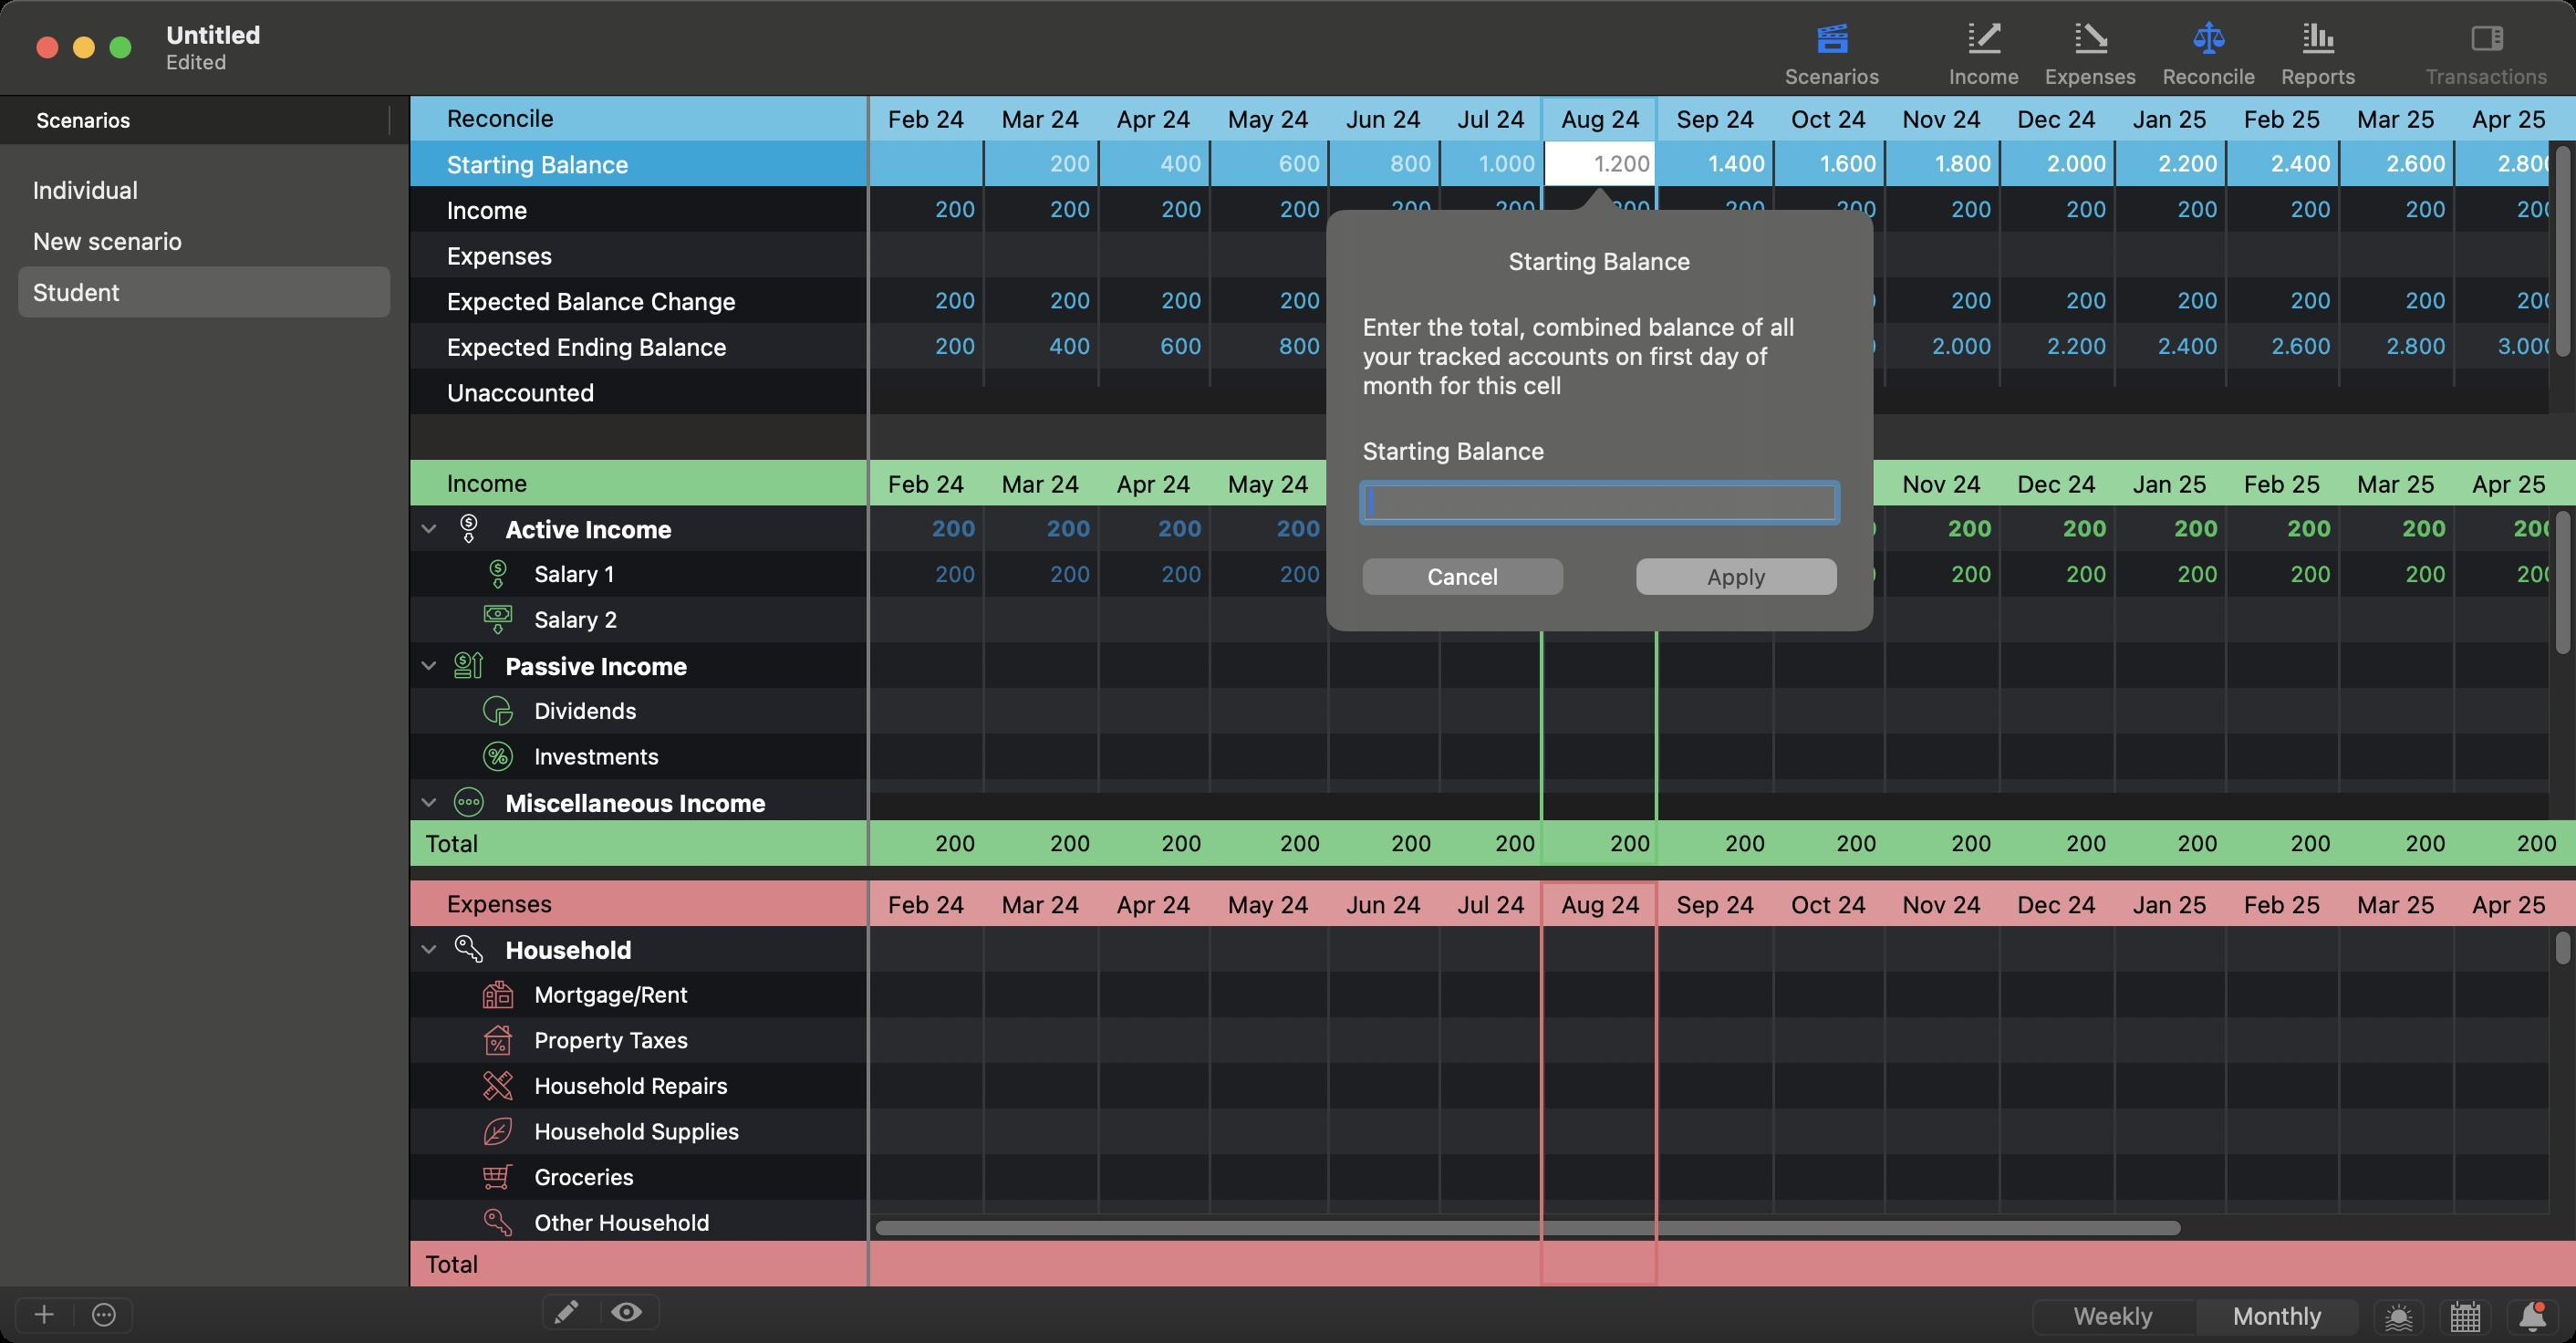
Accessibility tree:
{"name": "Untitled", "role": "AXWindow", "description": null, "role_description": "standard window", "value": null, "position": "190.00;187.00", "size": "1412;736", "children": [{"name": null, "role": "AXGroup", "description": null, "role_description": "group", "value": null, "position": "0.00;705.00", "size": "1412;31", "children": [{"name": null, "role": "AXGroup", "description": null, "role_description": "group", "value": null, "position": "296.00;708.00", "size": "67;23", "children": [{"name": null, "role": "AXButton", "description": null, "role_description": "button", "value": null, "position": "296.00;708.00", "size": "34;23", "children": []}, {"name": null, "role": "AXButton", "description": null, "role_description": "button", "value": null, "position": "330.00;708.00", "size": "33;23", "children": []}]}]}, {"name": null, "role": "AXGroup", "description": null, "role_description": "group", "value": null, "position": "7.00;710.00", "size": "67;23", "children": [{"name": null, "role": "AXMenuButton", "description": "add", "role_description": "menu button", "value": null, "position": "7.00;710.00", "size": "34;23", "children": []}, {"name": null, "role": "AXMenuButton", "description": "action", "role_description": "menu button", "value": null, "position": "41.00;710.00", "size": "33;23", "children": []}]}, {"name": null, "role": "AXRadioGroup", "description": null, "role_description": "radio group", "value": "{\n    \"name\": null,\n    \"role\": \"AXRadioButton\",\n    \"description\": \"Monthly\",\n    \"role_description\": \"radio button\",\n    \"value\": 1,\n    \"position\": \"1204.00;711.00\",\n    \"size\": \"90;23\",\n    \"children\": []\n}", "position": "1113.00;711.00", "size": "181;23", "children": [{"name": null, "role": "AXRadioButton", "description": "Weekly", "role_description": "radio button", "value": 0, "position": "1113.00;711.00", "size": "91;23", "children": []}, {"name": null, "role": "AXRadioButton", "description": "Monthly", "role_description": "radio button", "value": 1, "position": "1204.00;711.00", "size": "90;23", "children": []}]}, {"name": "", "role": "AXButton", "description": null, "role_description": "button", "value": null, "position": "1300.00;711.00", "size": "30;23", "children": []}, {"name": "", "role": "AXButton", "description": null, "role_description": "button", "value": null, "position": "1336.00;711.00", "size": "31;23", "children": []}, {"name": "", "role": "AXButton", "description": null, "role_description": "button", "value": null, "position": "1373.00;711.00", "size": "31;23", "children": []}, {"name": null, "role": "AXSplitGroup", "description": null, "role_description": "split group", "value": null, "position": "0.00;52.00", "size": "1412;653", "children": [{"name": null, "role": "AXScrollArea", "description": null, "role_description": "scroll area", "value": null, "position": "0.00;52.00", "size": "224;653", "children": [{"name": null, "role": "AXTable", "description": null, "role_description": "table", "value": null, "position": "0.00;80.00", "size": "224;625", "children": [{"name": null, "role": "AXRow", "description": null, "role_description": "table row", "value": null, "position": "0.00;90.00", "size": "224;28", "children": [{"name": null, "role": "AXCell", "description": null, "role_description": "cell", "value": null, "position": "16.00;90.00", "size": "192;28", "children": [{"name": null, "role": "AXTextField", "description": null, "role_description": "text field", "value": "Individual", "position": "16.00;96.00", "size": "194;16", "children": []}]}]}, {"name": null, "role": "AXRow", "description": null, "role_description": "table row", "value": null, "position": "0.00;118.00", "size": "224;28", "children": [{"name": null, "role": "AXCell", "description": null, "role_description": "cell", "value": null, "position": "16.00;118.00", "size": "192;28", "children": [{"name": null, "role": "AXTextField", "description": null, "role_description": "text field", "value": "New scenario", "position": "16.00;124.00", "size": "194;16", "children": []}]}]}, {"name": null, "role": "AXRow", "description": null, "role_description": "table row", "value": null, "position": "0.00;146.00", "size": "224;28", "children": [{"name": null, "role": "AXCell", "description": null, "role_description": "cell", "value": null, "position": "16.00;146.00", "size": "192;28", "children": [{"name": null, "role": "AXTextField", "description": null, "role_description": "text field", "value": "Student", "position": "16.00;152.00", "size": "194;16", "children": []}]}]}, {"name": null, "role": "AXColumn", "description": null, "role_description": "column", "value": null, "position": "10.00;80.00", "size": "204;625", "children": []}, {"name": null, "role": "AXGroup", "description": null, "role_description": "group", "value": null, "position": "0.00;52.00", "size": "224;28", "children": [{"name": "Scenarios", "role": "AXButton", "description": null, "role_description": "sort button", "value": null, "position": "10.00;52.00", "size": "204;28", "children": []}]}]}]}, {"name": null, "role": "AXSplitter", "description": null, "role_description": "splitter", "value": 224.0, "position": "224.00;52.00", "size": "1;653", "children": []}, {"name": null, "role": "AXScrollArea", "description": null, "role_description": "scroll area", "value": null, "position": "477.00;52.00", "size": "935;25", "children": [{"name": null, "role": "AXTable", "description": null, "role_description": "table", "value": null, "position": "477.00;52.00", "size": "1174;25", "children": [{"name": null, "role": "AXRow", "description": null, "role_description": "table row", "value": null, "position": "477.00;52.00", "size": "1174;25", "children": [{"name": null, "role": "AXCell", "description": null, "role_description": "cell", "value": null, "position": "477.00;52.00", "size": "1174;25", "children": []}]}, {"name": null, "role": "AXColumn", "description": null, "role_description": "column", "value": null, "position": "477.00;52.00", "size": "1174;25", "children": []}]}]}, {"name": null, "role": "AXScrollArea", "description": null, "role_description": "scroll area", "value": null, "position": "477.00;227.00", "size": "935;25", "children": [{"name": null, "role": "AXTable", "description": null, "role_description": "table", "value": null, "position": "477.00;227.00", "size": "1174;25", "children": [{"name": null, "role": "AXColumn", "description": null, "role_description": "column", "value": null, "position": "477.00;227.00", "size": "1174;25", "children": []}]}]}, {"name": null, "role": "AXScrollArea", "description": null, "role_description": "scroll area", "value": null, "position": "477.00;77.00", "size": "935;150", "children": [{"name": null, "role": "AXTable", "description": null, "role_description": "table", "value": null, "position": "477.00;77.00", "size": "1174;150", "children": [{"name": null, "role": "AXRow", "description": null, "role_description": "table row", "value": null, "position": "477.00;77.00", "size": "1174;25", "children": [{"name": null, "role": "AXCell", "description": null, "role_description": "cell", "value": null, "position": "477.00;77.00", "size": "1174;25", "children": [{"name": null, "role": "AXPopover", "description": "", "role_description": "popover", "value": null, "position": "714.00;102.00", "size": "326;257", "children": [{"name": null, "role": "AXStaticText", "description": null, "role_description": "text", "value": "Starting Balance", "position": "745.00;135.00", "size": "264;16", "children": []}, {"name": null, "role": "AXTextField", "description": null, "role_description": "text field", "value": "", "position": "747.00;265.00", "size": "260;21", "children": []}, {"name": null, "role": "AXStaticText", "description": null, "role_description": "text", "value": "Starting Balance", "position": "745.00;239.00", "size": "264;16", "children": []}, {"name": null, "role": "AXStaticText", "description": null, "role_description": "text", "value": "Enter the total, combined balance of all your tracked accounts on first day of month for this cell", "position": "745.00;171.00", "size": "264;48", "children": []}, {"name": "Cancel", "role": "AXButton", "description": null, "role_description": "button", "value": null, "position": "747.00;306.00", "size": "110;20", "children": []}, {"name": "Apply", "role": "AXButton", "description": null, "role_description": "button", "value": null, "position": "897.00;306.00", "size": "110;20", "children": []}]}]}]}, {"name": null, "role": "AXRow", "description": null, "role_description": "table row", "value": null, "position": "477.00;102.00", "size": "1174;25", "children": [{"name": null, "role": "AXCell", "description": null, "role_description": "cell", "value": null, "position": "477.00;102.00", "size": "1174;25", "children": []}]}, {"name": null, "role": "AXRow", "description": null, "role_description": "table row", "value": null, "position": "477.00;127.00", "size": "1174;25", "children": [{"name": null, "role": "AXCell", "description": null, "role_description": "cell", "value": null, "position": "477.00;127.00", "size": "1174;25", "children": []}]}, {"name": null, "role": "AXRow", "description": null, "role_description": "table row", "value": null, "position": "477.00;152.00", "size": "1174;25", "children": [{"name": null, "role": "AXCell", "description": null, "role_description": "cell", "value": null, "position": "477.00;152.00", "size": "1174;25", "children": []}]}, {"name": null, "role": "AXRow", "description": null, "role_description": "table row", "value": null, "position": "477.00;177.00", "size": "1174;25", "children": [{"name": null, "role": "AXCell", "description": null, "role_description": "cell", "value": null, "position": "477.00;177.00", "size": "1174;25", "children": []}]}, {"name": null, "role": "AXRow", "description": null, "role_description": "table row", "value": null, "position": "477.00;202.00", "size": "1174;25", "children": [{"name": null, "role": "AXCell", "description": null, "role_description": "cell", "value": null, "position": "477.00;202.00", "size": "1174;25", "children": []}]}, {"name": null, "role": "AXColumn", "description": null, "role_description": "column", "value": null, "position": "477.00;77.00", "size": "1174;150", "children": []}]}, {"name": null, "role": "AXScrollBar", "description": null, "role_description": "scroll bar", "value": 0.0, "position": "477.00;212.00", "size": "920;15", "children": [{"name": null, "role": "AXValueIndicator", "description": null, "role_description": "value indicator", "value": 0.0, "position": "479.00;212.00", "size": "718;15", "children": []}, {"name": null, "role": "AXButton", "description": null, "role_description": "increment arrow button", "value": null, "position": "477.00;212.00", "size": "0;0", "children": []}, {"name": null, "role": "AXButton", "description": null, "role_description": "decrement arrow button", "value": null, "position": "477.00;212.00", "size": "0;0", "children": []}, {"name": null, "role": "AXButton", "description": null, "role_description": "increment page button", "value": null, "position": "1197.00;212.00", "size": "200;15", "children": []}, {"name": null, "role": "AXButton", "description": null, "role_description": "decrement page button", "value": null, "position": "477.00;212.00", "size": "2;15", "children": []}]}, {"name": null, "role": "AXScrollBar", "description": null, "role_description": "scroll bar", "value": 0.0, "position": "1397.00;77.00", "size": "15;135", "children": [{"name": null, "role": "AXValueIndicator", "description": null, "role_description": "value indicator", "value": 0.0, "position": "1397.00;79.00", "size": "15;118", "children": []}, {"name": null, "role": "AXButton", "description": null, "role_description": "increment arrow button", "value": null, "position": "1397.00;77.00", "size": "0;0", "children": []}, {"name": null, "role": "AXButton", "description": null, "role_description": "decrement arrow button", "value": null, "position": "1397.00;77.00", "size": "0;0", "children": []}, {"name": null, "role": "AXButton", "description": null, "role_description": "increment page button", "value": null, "position": "1397.00;197.00", "size": "15;15", "children": []}, {"name": null, "role": "AXButton", "description": null, "role_description": "decrement page button", "value": null, "position": "1397.00;77.00", "size": "15;2", "children": []}]}]}, {"name": null, "role": "AXScrollArea", "description": null, "role_description": "scroll area", "value": null, "position": "225.00;77.00", "size": "250;150", "children": [{"name": null, "role": "AXTable", "description": null, "role_description": "table", "value": null, "position": "225.00;77.00", "size": "250;150", "children": [{"name": null, "role": "AXRow", "description": null, "role_description": "table row", "value": null, "position": "225.00;77.00", "size": "250;25", "children": [{"name": null, "role": "AXCell", "description": null, "role_description": "cell", "value": null, "position": "225.00;77.00", "size": "250;25", "children": []}]}, {"name": null, "role": "AXRow", "description": null, "role_description": "table row", "value": null, "position": "225.00;102.00", "size": "250;25", "children": [{"name": null, "role": "AXCell", "description": null, "role_description": "cell", "value": null, "position": "225.00;102.00", "size": "250;25", "children": []}]}, {"name": null, "role": "AXRow", "description": null, "role_description": "table row", "value": null, "position": "225.00;127.00", "size": "250;25", "children": [{"name": null, "role": "AXCell", "description": null, "role_description": "cell", "value": null, "position": "225.00;127.00", "size": "250;25", "children": []}]}, {"name": null, "role": "AXRow", "description": null, "role_description": "table row", "value": null, "position": "225.00;152.00", "size": "250;25", "children": [{"name": null, "role": "AXCell", "description": null, "role_description": "cell", "value": null, "position": "225.00;152.00", "size": "250;25", "children": []}]}, {"name": null, "role": "AXRow", "description": null, "role_description": "table row", "value": null, "position": "225.00;177.00", "size": "250;25", "children": [{"name": null, "role": "AXCell", "description": null, "role_description": "cell", "value": null, "position": "225.00;177.00", "size": "250;25", "children": []}]}, {"name": null, "role": "AXRow", "description": null, "role_description": "table row", "value": null, "position": "225.00;202.00", "size": "250;25", "children": [{"name": null, "role": "AXCell", "description": null, "role_description": "cell", "value": null, "position": "225.00;202.00", "size": "250;25", "children": []}]}, {"name": null, "role": "AXColumn", "description": null, "role_description": "column", "value": null, "position": "225.00;77.00", "size": "250;150", "children": []}]}, {"name": null, "role": "AXScrollBar", "description": null, "role_description": "scroll bar", "value": 0.0, "position": "475.00;77.00", "size": "0;150", "children": []}]}, {"name": null, "role": "AXStaticText", "description": null, "role_description": "text", "value": "Reconcile", "position": "243.00;56.50", "size": "214;16", "children": []}, {"name": null, "role": "AXScrollArea", "description": null, "role_description": "scroll area", "value": null, "position": "477.00;252.00", "size": "935;25", "children": [{"name": null, "role": "AXTable", "description": null, "role_description": "table", "value": null, "position": "477.00;252.00", "size": "1174;25", "children": [{"name": null, "role": "AXRow", "description": null, "role_description": "table row", "value": null, "position": "477.00;252.00", "size": "1174;25", "children": [{"name": null, "role": "AXCell", "description": null, "role_description": "cell", "value": null, "position": "477.00;252.00", "size": "1174;25", "children": []}]}, {"name": null, "role": "AXColumn", "description": null, "role_description": "column", "value": null, "position": "477.00;252.00", "size": "1174;25", "children": []}]}]}, {"name": null, "role": "AXScrollArea", "description": null, "role_description": "scroll area", "value": null, "position": "477.00;449.50", "size": "935;25", "children": [{"name": null, "role": "AXTable", "description": null, "role_description": "table", "value": null, "position": "477.00;449.50", "size": "1174;25", "children": [{"name": null, "role": "AXRow", "description": null, "role_description": "table row", "value": null, "position": "477.00;449.50", "size": "1174;25", "children": [{"name": null, "role": "AXCell", "description": null, "role_description": "cell", "value": null, "position": "477.00;449.50", "size": "1174;25", "children": []}]}, {"name": null, "role": "AXColumn", "description": null, "role_description": "column", "value": null, "position": "477.00;449.50", "size": "1174;25", "children": []}]}]}, {"name": null, "role": "AXScrollArea", "description": null, "role_description": "scroll area", "value": null, "position": "477.00;277.00", "size": "935;172", "children": [{"name": null, "role": "AXTable", "description": null, "role_description": "table", "value": null, "position": "477.00;277.00", "size": "1174;300", "children": [{"name": null, "role": "AXRow", "description": null, "role_description": "table row", "value": null, "position": "477.00;277.00", "size": "1174;25", "children": [{"name": null, "role": "AXCell", "description": null, "role_description": "cell", "value": null, "position": "477.00;277.00", "size": "1174;25", "children": []}]}, {"name": null, "role": "AXRow", "description": null, "role_description": "table row", "value": null, "position": "477.00;302.00", "size": "1174;25", "children": [{"name": null, "role": "AXCell", "description": null, "role_description": "cell", "value": null, "position": "477.00;302.00", "size": "1174;25", "children": []}]}, {"name": null, "role": "AXRow", "description": null, "role_description": "table row", "value": null, "position": "477.00;327.00", "size": "1174;25", "children": [{"name": null, "role": "AXCell", "description": null, "role_description": "cell", "value": null, "position": "477.00;327.00", "size": "1174;25", "children": []}]}, {"name": null, "role": "AXRow", "description": null, "role_description": "table row", "value": null, "position": "477.00;352.00", "size": "1174;25", "children": [{"name": null, "role": "AXCell", "description": null, "role_description": "cell", "value": null, "position": "477.00;352.00", "size": "1174;25", "children": []}]}, {"name": null, "role": "AXRow", "description": null, "role_description": "table row", "value": null, "position": "477.00;377.00", "size": "1174;25", "children": [{"name": null, "role": "AXCell", "description": null, "role_description": "cell", "value": null, "position": "477.00;377.00", "size": "1174;25", "children": []}]}, {"name": null, "role": "AXRow", "description": null, "role_description": "table row", "value": null, "position": "477.00;402.00", "size": "1174;25", "children": [{"name": null, "role": "AXCell", "description": null, "role_description": "cell", "value": null, "position": "477.00;402.00", "size": "1174;25", "children": []}]}, {"name": null, "role": "AXRow", "description": null, "role_description": "table row", "value": null, "position": "477.00;427.00", "size": "1174;25", "children": [{"name": null, "role": "AXCell", "description": null, "role_description": "cell", "value": null, "position": "477.00;427.00", "size": "1174;25", "children": []}]}, {"name": null, "role": "AXRow", "description": null, "role_description": "table row", "value": null, "position": "477.00;452.00", "size": "1174;25", "children": [{"name": null, "role": "AXCell", "description": null, "role_description": "cell", "value": null, "position": "477.00;452.00", "size": "1174;25", "children": []}]}, {"name": null, "role": "AXRow", "description": null, "role_description": "table row", "value": null, "position": "477.00;477.00", "size": "1174;25", "children": [{"name": null, "role": "AXCell", "description": null, "role_description": "cell", "value": null, "position": "477.00;477.00", "size": "1174;25", "children": []}]}, {"name": null, "role": "AXRow", "description": null, "role_description": "table row", "value": null, "position": "477.00;502.00", "size": "1174;25", "children": [{"name": null, "role": "AXCell", "description": null, "role_description": "cell", "value": null, "position": "477.00;502.00", "size": "1174;25", "children": []}]}, {"name": null, "role": "AXRow", "description": null, "role_description": "table row", "value": null, "position": "477.00;527.00", "size": "1174;25", "children": [{"name": null, "role": "AXCell", "description": null, "role_description": "cell", "value": null, "position": "477.00;527.00", "size": "1174;25", "children": []}]}, {"name": null, "role": "AXRow", "description": null, "role_description": "table row", "value": null, "position": "477.00;552.00", "size": "1174;25", "children": [{"name": null, "role": "AXCell", "description": null, "role_description": "cell", "value": null, "position": "477.00;552.00", "size": "1174;25", "children": []}]}, {"name": null, "role": "AXColumn", "description": null, "role_description": "column", "value": null, "position": "477.00;277.00", "size": "1174;300", "children": []}]}, {"name": null, "role": "AXScrollBar", "description": null, "role_description": "scroll bar", "value": 0.0, "position": "477.00;434.50", "size": "920;15", "children": [{"name": null, "role": "AXValueIndicator", "description": null, "role_description": "value indicator", "value": 0.0, "position": "479.00;434.50", "size": "718;15", "children": []}, {"name": null, "role": "AXButton", "description": null, "role_description": "increment arrow button", "value": null, "position": "477.00;434.50", "size": "0;0", "children": []}, {"name": null, "role": "AXButton", "description": null, "role_description": "decrement arrow button", "value": null, "position": "477.00;434.50", "size": "0;0", "children": []}, {"name": null, "role": "AXButton", "description": null, "role_description": "increment page button", "value": null, "position": "1197.00;434.50", "size": "200;15", "children": []}, {"name": null, "role": "AXButton", "description": null, "role_description": "decrement page button", "value": null, "position": "477.00;434.50", "size": "2;15", "children": []}]}, {"name": null, "role": "AXScrollBar", "description": null, "role_description": "scroll bar", "value": 0.0, "position": "1397.00;277.00", "size": "15;158", "children": [{"name": null, "role": "AXValueIndicator", "description": null, "role_description": "value indicator", "value": 0.0, "position": "1397.00;279.00", "size": "15;80", "children": []}, {"name": null, "role": "AXButton", "description": null, "role_description": "increment arrow button", "value": null, "position": "1397.00;277.00", "size": "0;0", "children": []}, {"name": null, "role": "AXButton", "description": null, "role_description": "decrement arrow button", "value": null, "position": "1397.00;277.00", "size": "0;0", "children": []}, {"name": null, "role": "AXButton", "description": null, "role_description": "increment page button", "value": null, "position": "1397.00;360.00", "size": "15;74", "children": []}, {"name": null, "role": "AXButton", "description": null, "role_description": "decrement page button", "value": null, "position": "1397.00;277.00", "size": "15;2", "children": []}]}]}, {"name": null, "role": "AXScrollArea", "description": null, "role_description": "scroll area", "value": null, "position": "225.00;277.00", "size": "250;172", "children": [{"name": null, "role": "AXTable", "description": null, "role_description": "table", "value": null, "position": "225.00;277.00", "size": "250;300", "children": [{"name": null, "role": "AXRow", "description": null, "role_description": "table row", "value": null, "position": "225.00;277.00", "size": "250;25", "children": [{"name": null, "role": "AXCell", "description": null, "role_description": "cell", "value": null, "position": "225.00;277.00", "size": "250;25", "children": [{"name": null, "role": "AXDisclosureTriangle", "description": null, "role_description": "disclosure triangle", "value": 1, "position": "229.00;277.00", "size": "13;25", "children": []}]}]}, {"name": null, "role": "AXRow", "description": null, "role_description": "table row", "value": null, "position": "225.00;302.00", "size": "250;25", "children": [{"name": null, "role": "AXCell", "description": null, "role_description": "cell", "value": null, "position": "225.00;302.00", "size": "250;25", "children": []}]}, {"name": null, "role": "AXRow", "description": null, "role_description": "table row", "value": null, "position": "225.00;327.00", "size": "250;25", "children": [{"name": null, "role": "AXCell", "description": null, "role_description": "cell", "value": null, "position": "225.00;327.00", "size": "250;25", "children": []}]}, {"name": null, "role": "AXRow", "description": null, "role_description": "table row", "value": null, "position": "225.00;352.00", "size": "250;25", "children": [{"name": null, "role": "AXCell", "description": null, "role_description": "cell", "value": null, "position": "225.00;352.00", "size": "250;25", "children": [{"name": null, "role": "AXDisclosureTriangle", "description": null, "role_description": "disclosure triangle", "value": 1, "position": "229.00;352.00", "size": "13;25", "children": []}]}]}, {"name": null, "role": "AXRow", "description": null, "role_description": "table row", "value": null, "position": "225.00;377.00", "size": "250;25", "children": [{"name": null, "role": "AXCell", "description": null, "role_description": "cell", "value": null, "position": "225.00;377.00", "size": "250;25", "children": []}]}, {"name": null, "role": "AXRow", "description": null, "role_description": "table row", "value": null, "position": "225.00;402.00", "size": "250;25", "children": [{"name": null, "role": "AXCell", "description": null, "role_description": "cell", "value": null, "position": "225.00;402.00", "size": "250;25", "children": []}]}, {"name": null, "role": "AXRow", "description": null, "role_description": "table row", "value": null, "position": "225.00;427.00", "size": "250;25", "children": [{"name": null, "role": "AXCell", "description": null, "role_description": "cell", "value": null, "position": "225.00;427.00", "size": "250;25", "children": [{"name": null, "role": "AXDisclosureTriangle", "description": null, "role_description": "disclosure triangle", "value": 1, "position": "229.00;427.00", "size": "13;25", "children": []}]}]}, {"name": null, "role": "AXRow", "description": null, "role_description": "table row", "value": null, "position": "225.00;452.00", "size": "250;25", "children": [{"name": null, "role": "AXCell", "description": null, "role_description": "cell", "value": null, "position": "225.00;452.00", "size": "250;25", "children": []}]}, {"name": null, "role": "AXRow", "description": null, "role_description": "table row", "value": null, "position": "225.00;477.00", "size": "250;25", "children": [{"name": null, "role": "AXCell", "description": null, "role_description": "cell", "value": null, "position": "225.00;477.00", "size": "250;25", "children": []}]}, {"name": null, "role": "AXRow", "description": null, "role_description": "table row", "value": null, "position": "225.00;502.00", "size": "250;25", "children": [{"name": null, "role": "AXCell", "description": null, "role_description": "cell", "value": null, "position": "225.00;502.00", "size": "250;25", "children": []}]}, {"name": null, "role": "AXRow", "description": null, "role_description": "table row", "value": null, "position": "225.00;527.00", "size": "250;25", "children": [{"name": null, "role": "AXCell", "description": null, "role_description": "cell", "value": null, "position": "225.00;527.00", "size": "250;25", "children": []}]}, {"name": null, "role": "AXRow", "description": null, "role_description": "table row", "value": null, "position": "225.00;552.00", "size": "250;25", "children": [{"name": null, "role": "AXCell", "description": null, "role_description": "cell", "value": null, "position": "225.00;552.00", "size": "250;25", "children": []}]}, {"name": null, "role": "AXColumn", "description": null, "role_description": "column", "value": null, "position": "225.00;277.00", "size": "250;300", "children": []}]}, {"name": null, "role": "AXScrollBar", "description": null, "role_description": "scroll bar", "value": 0.0, "position": "475.00;277.00", "size": "0;172", "children": [{"name": null, "role": "AXValueIndicator", "description": null, "role_description": "value indicator", "value": 0.0, "position": "460.00;279.00", "size": "15;96", "children": []}, {"name": null, "role": "AXButton", "description": null, "role_description": "increment arrow button", "value": null, "position": "475.00;277.00", "size": "0;0", "children": []}, {"name": null, "role": "AXButton", "description": null, "role_description": "decrement arrow button", "value": null, "position": "475.00;277.00", "size": "0;0", "children": []}, {"name": null, "role": "AXButton", "description": null, "role_description": "increment page button", "value": null, "position": "460.00;376.00", "size": "15;74", "children": []}, {"name": null, "role": "AXButton", "description": null, "role_description": "decrement page button", "value": null, "position": "460.00;277.00", "size": "15;2", "children": []}]}]}, {"name": null, "role": "AXStaticText", "description": null, "role_description": "text", "value": "Income", "position": "243.00;256.50", "size": "214;16", "children": []}, {"name": null, "role": "AXStaticText", "description": null, "role_description": "text", "value": "Total", "position": "231.00;454.00", "size": "226;16", "children": []}, {"name": null, "role": "AXScrollArea", "description": null, "role_description": "scroll area", "value": null, "position": "477.00;482.50", "size": "935;25", "children": [{"name": null, "role": "AXTable", "description": null, "role_description": "table", "value": null, "position": "477.00;482.50", "size": "1174;25", "children": [{"name": null, "role": "AXRow", "description": null, "role_description": "table row", "value": null, "position": "477.00;482.50", "size": "1174;25", "children": [{"name": null, "role": "AXCell", "description": null, "role_description": "cell", "value": null, "position": "477.00;482.50", "size": "1174;25", "children": []}]}, {"name": null, "role": "AXColumn", "description": null, "role_description": "column", "value": null, "position": "477.00;482.50", "size": "1174;25", "children": []}]}]}, {"name": null, "role": "AXScrollArea", "description": null, "role_description": "scroll area", "value": null, "position": "477.00;680.00", "size": "935;25", "children": [{"name": null, "role": "AXTable", "description": null, "role_description": "table", "value": null, "position": "477.00;680.00", "size": "1174;25", "children": [{"name": null, "role": "AXRow", "description": null, "role_description": "table row", "value": null, "position": "477.00;680.00", "size": "1174;25", "children": [{"name": null, "role": "AXCell", "description": null, "role_description": "cell", "value": null, "position": "477.00;680.00", "size": "1174;25", "children": []}]}, {"name": null, "role": "AXColumn", "description": null, "role_description": "column", "value": null, "position": "477.00;680.00", "size": "1174;25", "children": []}]}]}, {"name": null, "role": "AXScrollArea", "description": null, "role_description": "scroll area", "value": null, "position": "477.00;507.50", "size": "935;172", "children": [{"name": null, "role": "AXTable", "description": null, "role_description": "table", "value": null, "position": "477.00;507.50", "size": "1174;1600", "children": [{"name": null, "role": "AXRow", "description": null, "role_description": "table row", "value": null, "position": "477.00;507.50", "size": "1174;25", "children": [{"name": null, "role": "AXCell", "description": null, "role_description": "cell", "value": null, "position": "477.00;507.50", "size": "1174;25", "children": []}]}, {"name": null, "role": "AXRow", "description": null, "role_description": "table row", "value": null, "position": "477.00;532.50", "size": "1174;25", "children": [{"name": null, "role": "AXCell", "description": null, "role_description": "cell", "value": null, "position": "477.00;532.50", "size": "1174;25", "children": []}]}, {"name": null, "role": "AXRow", "description": null, "role_description": "table row", "value": null, "position": "477.00;557.50", "size": "1174;25", "children": [{"name": null, "role": "AXCell", "description": null, "role_description": "cell", "value": null, "position": "477.00;557.50", "size": "1174;25", "children": []}]}, {"name": null, "role": "AXRow", "description": null, "role_description": "table row", "value": null, "position": "477.00;582.50", "size": "1174;25", "children": [{"name": null, "role": "AXCell", "description": null, "role_description": "cell", "value": null, "position": "477.00;582.50", "size": "1174;25", "children": []}]}, {"name": null, "role": "AXRow", "description": null, "role_description": "table row", "value": null, "position": "477.00;607.50", "size": "1174;25", "children": [{"name": null, "role": "AXCell", "description": null, "role_description": "cell", "value": null, "position": "477.00;607.50", "size": "1174;25", "children": []}]}, {"name": null, "role": "AXRow", "description": null, "role_description": "table row", "value": null, "position": "477.00;632.50", "size": "1174;25", "children": [{"name": null, "role": "AXCell", "description": null, "role_description": "cell", "value": null, "position": "477.00;632.50", "size": "1174;25", "children": []}]}, {"name": null, "role": "AXRow", "description": null, "role_description": "table row", "value": null, "position": "477.00;657.50", "size": "1174;25", "children": [{"name": null, "role": "AXCell", "description": null, "role_description": "cell", "value": null, "position": "477.00;657.50", "size": "1174;25", "children": []}]}, {"name": null, "role": "AXRow", "description": null, "role_description": "table row", "value": null, "position": "477.00;682.50", "size": "1174;25", "children": [{"name": null, "role": "AXCell", "description": null, "role_description": "cell", "value": null, "position": "477.00;682.50", "size": "1174;25", "children": []}]}, {"name": null, "role": "AXRow", "description": null, "role_description": "table row", "value": null, "position": "477.00;707.50", "size": "1174;25", "children": [{"name": null, "role": "AXCell", "description": null, "role_description": "cell", "value": null, "position": "477.00;707.50", "size": "1174;25", "children": []}]}, {"name": null, "role": "AXRow", "description": null, "role_description": "table row", "value": null, "position": "477.00;732.50", "size": "1174;25", "children": [{"name": null, "role": "AXCell", "description": null, "role_description": "cell", "value": null, "position": "477.00;732.50", "size": "1174;25", "children": []}]}, {"name": null, "role": "AXRow", "description": null, "role_description": "table row", "value": null, "position": "477.00;757.50", "size": "1174;25", "children": [{"name": null, "role": "AXCell", "description": null, "role_description": "cell", "value": null, "position": "477.00;757.50", "size": "1174;25", "children": []}]}, {"name": null, "role": "AXRow", "description": null, "role_description": "table row", "value": null, "position": "477.00;782.50", "size": "1174;25", "children": [{"name": null, "role": "AXCell", "description": null, "role_description": "cell", "value": null, "position": "477.00;782.50", "size": "1174;25", "children": []}]}, {"name": null, "role": "AXRow", "description": null, "role_description": "table row", "value": null, "position": "477.00;807.50", "size": "1174;25", "children": [{"name": null, "role": "AXCell", "description": null, "role_description": "cell", "value": null, "position": "477.00;807.50", "size": "1174;25", "children": []}]}, {"name": null, "role": "AXRow", "description": null, "role_description": "table row", "value": null, "position": "477.00;832.50", "size": "1174;25", "children": [{"name": null, "role": "AXCell", "description": null, "role_description": "cell", "value": null, "position": "477.00;832.50", "size": "1174;25", "children": []}]}, {"name": null, "role": "AXRow", "description": null, "role_description": "table row", "value": null, "position": "477.00;857.50", "size": "1174;25", "children": [{"name": null, "role": "AXCell", "description": null, "role_description": "cell", "value": null, "position": "477.00;857.50", "size": "1174;25", "children": []}]}, {"name": null, "role": "AXRow", "description": null, "role_description": "table row", "value": null, "position": "477.00;882.50", "size": "1174;25", "children": [{"name": null, "role": "AXCell", "description": null, "role_description": "cell", "value": null, "position": "477.00;882.50", "size": "1174;25", "children": []}]}, {"name": null, "role": "AXRow", "description": null, "role_description": "table row", "value": null, "position": "477.00;907.50", "size": "1174;25", "children": [{"name": null, "role": "AXCell", "description": null, "role_description": "cell", "value": null, "position": "477.00;907.50", "size": "1174;25", "children": []}]}, {"name": null, "role": "AXRow", "description": null, "role_description": "table row", "value": null, "position": "477.00;932.50", "size": "1174;25", "children": [{"name": null, "role": "AXCell", "description": null, "role_description": "cell", "value": null, "position": "477.00;932.50", "size": "1174;25", "children": []}]}, {"name": null, "role": "AXRow", "description": null, "role_description": "table row", "value": null, "position": "477.00;957.50", "size": "1174;25", "children": [{"name": null, "role": "AXCell", "description": null, "role_description": "cell", "value": null, "position": "477.00;957.50", "size": "1174;25", "children": []}]}, {"name": null, "role": "AXRow", "description": null, "role_description": "table row", "value": null, "position": "477.00;982.50", "size": "1174;25", "children": [{"name": null, "role": "AXCell", "description": null, "role_description": "cell", "value": null, "position": "477.00;982.50", "size": "1174;25", "children": []}]}, {"name": null, "role": "AXRow", "description": null, "role_description": "table row", "value": null, "position": "477.00;1007.50", "size": "1174;25", "children": [{"name": null, "role": "AXCell", "description": null, "role_description": "cell", "value": null, "position": "477.00;1007.50", "size": "1174;25", "children": []}]}, {"name": null, "role": "AXRow", "description": null, "role_description": "table row", "value": null, "position": "477.00;1032.50", "size": "1174;25", "children": [{"name": null, "role": "AXCell", "description": null, "role_description": "cell", "value": null, "position": "477.00;1032.50", "size": "1174;25", "children": []}]}, {"name": null, "role": "AXRow", "description": null, "role_description": "table row", "value": null, "position": "477.00;1057.50", "size": "1174;25", "children": [{"name": null, "role": "AXCell", "description": null, "role_description": "cell", "value": null, "position": "477.00;1057.50", "size": "1174;25", "children": []}]}, {"name": null, "role": "AXRow", "description": null, "role_description": "table row", "value": null, "position": "477.00;1082.50", "size": "1174;25", "children": [{"name": null, "role": "AXCell", "description": null, "role_description": "cell", "value": null, "position": "477.00;1082.50", "size": "1174;25", "children": []}]}, {"name": null, "role": "AXRow", "description": null, "role_description": "table row", "value": null, "position": "477.00;1107.50", "size": "1174;25", "children": [{"name": null, "role": "AXCell", "description": null, "role_description": "cell", "value": null, "position": "477.00;1107.50", "size": "1174;25", "children": []}]}, {"name": null, "role": "AXRow", "description": null, "role_description": "table row", "value": null, "position": "477.00;1132.50", "size": "1174;25", "children": [{"name": null, "role": "AXCell", "description": null, "role_description": "cell", "value": null, "position": "477.00;1132.50", "size": "1174;25", "children": []}]}, {"name": null, "role": "AXRow", "description": null, "role_description": "table row", "value": null, "position": "477.00;1157.50", "size": "1174;25", "children": [{"name": null, "role": "AXCell", "description": null, "role_description": "cell", "value": null, "position": "477.00;1157.50", "size": "1174;25", "children": []}]}, {"name": null, "role": "AXRow", "description": null, "role_description": "table row", "value": null, "position": "477.00;1182.50", "size": "1174;25", "children": [{"name": null, "role": "AXCell", "description": null, "role_description": "cell", "value": null, "position": "477.00;1182.50", "size": "1174;25", "children": []}]}, {"name": null, "role": "AXRow", "description": null, "role_description": "table row", "value": null, "position": "477.00;1207.50", "size": "1174;25", "children": [{"name": null, "role": "AXCell", "description": null, "role_description": "cell", "value": null, "position": "477.00;1207.50", "size": "1174;25", "children": []}]}, {"name": null, "role": "AXRow", "description": null, "role_description": "table row", "value": null, "position": "477.00;1232.50", "size": "1174;25", "children": [{"name": null, "role": "AXCell", "description": null, "role_description": "cell", "value": null, "position": "477.00;1232.50", "size": "1174;25", "children": []}]}, {"name": null, "role": "AXRow", "description": null, "role_description": "table row", "value": null, "position": "477.00;1257.50", "size": "1174;25", "children": [{"name": null, "role": "AXCell", "description": null, "role_description": "cell", "value": null, "position": "477.00;1257.50", "size": "1174;25", "children": []}]}, {"name": null, "role": "AXRow", "description": null, "role_description": "table row", "value": null, "position": "477.00;1282.50", "size": "1174;25", "children": [{"name": null, "role": "AXCell", "description": null, "role_description": "cell", "value": null, "position": "477.00;1282.50", "size": "1174;25", "children": []}]}, {"name": null, "role": "AXRow", "description": null, "role_description": "table row", "value": null, "position": "477.00;1307.50", "size": "1174;25", "children": [{"name": null, "role": "AXCell", "description": null, "role_description": "cell", "value": null, "position": "477.00;1307.50", "size": "1174;25", "children": []}]}, {"name": null, "role": "AXRow", "description": null, "role_description": "table row", "value": null, "position": "477.00;1332.50", "size": "1174;25", "children": [{"name": null, "role": "AXCell", "description": null, "role_description": "cell", "value": null, "position": "477.00;1332.50", "size": "1174;25", "children": []}]}, {"name": null, "role": "AXRow", "description": null, "role_description": "table row", "value": null, "position": "477.00;1357.50", "size": "1174;25", "children": [{"name": null, "role": "AXCell", "description": null, "role_description": "cell", "value": null, "position": "477.00;1357.50", "size": "1174;25", "children": []}]}, {"name": null, "role": "AXRow", "description": null, "role_description": "table row", "value": null, "position": "477.00;1382.50", "size": "1174;25", "children": [{"name": null, "role": "AXCell", "description": null, "role_description": "cell", "value": null, "position": "477.00;1382.50", "size": "1174;25", "children": []}]}, {"name": null, "role": "AXRow", "description": null, "role_description": "table row", "value": null, "position": "477.00;1407.50", "size": "1174;25", "children": [{"name": null, "role": "AXCell", "description": null, "role_description": "cell", "value": null, "position": "477.00;1407.50", "size": "1174;25", "children": []}]}, {"name": null, "role": "AXRow", "description": null, "role_description": "table row", "value": null, "position": "477.00;1432.50", "size": "1174;25", "children": [{"name": null, "role": "AXCell", "description": null, "role_description": "cell", "value": null, "position": "477.00;1432.50", "size": "1174;25", "children": []}]}, {"name": null, "role": "AXRow", "description": null, "role_description": "table row", "value": null, "position": "477.00;1457.50", "size": "1174;25", "children": [{"name": null, "role": "AXCell", "description": null, "role_description": "cell", "value": null, "position": "477.00;1457.50", "size": "1174;25", "children": []}]}, {"name": null, "role": "AXRow", "description": null, "role_description": "table row", "value": null, "position": "477.00;1482.50", "size": "1174;25", "children": [{"name": null, "role": "AXCell", "description": null, "role_description": "cell", "value": null, "position": "477.00;1482.50", "size": "1174;25", "children": []}]}, {"name": null, "role": "AXRow", "description": null, "role_description": "table row", "value": null, "position": "477.00;1507.50", "size": "1174;25", "children": [{"name": null, "role": "AXCell", "description": null, "role_description": "cell", "value": null, "position": "477.00;1507.50", "size": "1174;25", "children": []}]}, {"name": null, "role": "AXRow", "description": null, "role_description": "table row", "value": null, "position": "477.00;1532.50", "size": "1174;25", "children": [{"name": null, "role": "AXCell", "description": null, "role_description": "cell", "value": null, "position": "477.00;1532.50", "size": "1174;25", "children": []}]}, {"name": null, "role": "AXRow", "description": null, "role_description": "table row", "value": null, "position": "477.00;1557.50", "size": "1174;25", "children": [{"name": null, "role": "AXCell", "description": null, "role_description": "cell", "value": null, "position": "477.00;1557.50", "size": "1174;25", "children": []}]}, {"name": null, "role": "AXRow", "description": null, "role_description": "table row", "value": null, "position": "477.00;1582.50", "size": "1174;25", "children": [{"name": null, "role": "AXCell", "description": null, "role_description": "cell", "value": null, "position": "477.00;1582.50", "size": "1174;25", "children": []}]}, {"name": null, "role": "AXRow", "description": null, "role_description": "table row", "value": null, "position": "477.00;1607.50", "size": "1174;25", "children": [{"name": null, "role": "AXCell", "description": null, "role_description": "cell", "value": null, "position": "477.00;1607.50", "size": "1174;25", "children": []}]}, {"name": null, "role": "AXRow", "description": null, "role_description": "table row", "value": null, "position": "477.00;1632.50", "size": "1174;25", "children": [{"name": null, "role": "AXCell", "description": null, "role_description": "cell", "value": null, "position": "477.00;1632.50", "size": "1174;25", "children": []}]}, {"name": null, "role": "AXRow", "description": null, "role_description": "table row", "value": null, "position": "477.00;1657.50", "size": "1174;25", "children": [{"name": null, "role": "AXCell", "description": null, "role_description": "cell", "value": null, "position": "477.00;1657.50", "size": "1174;25", "children": []}]}, {"name": null, "role": "AXRow", "description": null, "role_description": "table row", "value": null, "position": "477.00;1682.50", "size": "1174;25", "children": [{"name": null, "role": "AXCell", "description": null, "role_description": "cell", "value": null, "position": "477.00;1682.50", "size": "1174;25", "children": []}]}, {"name": null, "role": "AXRow", "description": null, "role_description": "table row", "value": null, "position": "477.00;1707.50", "size": "1174;25", "children": [{"name": null, "role": "AXCell", "description": null, "role_description": "cell", "value": null, "position": "477.00;1707.50", "size": "1174;25", "children": []}]}, {"name": null, "role": "AXRow", "description": null, "role_description": "table row", "value": null, "position": "477.00;1732.50", "size": "1174;25", "children": [{"name": null, "role": "AXCell", "description": null, "role_description": "cell", "value": null, "position": "477.00;1732.50", "size": "1174;25", "children": []}]}, {"name": null, "role": "AXRow", "description": null, "role_description": "table row", "value": null, "position": "477.00;1757.50", "size": "1174;25", "children": [{"name": null, "role": "AXCell", "description": null, "role_description": "cell", "value": null, "position": "477.00;1757.50", "size": "1174;25", "children": []}]}, {"name": null, "role": "AXRow", "description": null, "role_description": "table row", "value": null, "position": "477.00;1782.50", "size": "1174;25", "children": [{"name": null, "role": "AXCell", "description": null, "role_description": "cell", "value": null, "position": "477.00;1782.50", "size": "1174;25", "children": []}]}, {"name": null, "role": "AXRow", "description": null, "role_description": "table row", "value": null, "position": "477.00;1807.50", "size": "1174;25", "children": [{"name": null, "role": "AXCell", "description": null, "role_description": "cell", "value": null, "position": "477.00;1807.50", "size": "1174;25", "children": []}]}, {"name": null, "role": "AXRow", "description": null, "role_description": "table row", "value": null, "position": "477.00;1832.50", "size": "1174;25", "children": [{"name": null, "role": "AXCell", "description": null, "role_description": "cell", "value": null, "position": "477.00;1832.50", "size": "1174;25", "children": []}]}, {"name": null, "role": "AXRow", "description": null, "role_description": "table row", "value": null, "position": "477.00;1857.50", "size": "1174;25", "children": [{"name": null, "role": "AXCell", "description": null, "role_description": "cell", "value": null, "position": "477.00;1857.50", "size": "1174;25", "children": []}]}, {"name": null, "role": "AXRow", "description": null, "role_description": "table row", "value": null, "position": "477.00;1882.50", "size": "1174;25", "children": [{"name": null, "role": "AXCell", "description": null, "role_description": "cell", "value": null, "position": "477.00;1882.50", "size": "1174;25", "children": []}]}, {"name": null, "role": "AXRow", "description": null, "role_description": "table row", "value": null, "position": "477.00;1907.50", "size": "1174;25", "children": [{"name": null, "role": "AXCell", "description": null, "role_description": "cell", "value": null, "position": "477.00;1907.50", "size": "1174;25", "children": []}]}, {"name": null, "role": "AXRow", "description": null, "role_description": "table row", "value": null, "position": "477.00;1932.50", "size": "1174;25", "children": [{"name": null, "role": "AXCell", "description": null, "role_description": "cell", "value": null, "position": "477.00;1932.50", "size": "1174;25", "children": []}]}, {"name": null, "role": "AXRow", "description": null, "role_description": "table row", "value": null, "position": "477.00;1957.50", "size": "1174;25", "children": [{"name": null, "role": "AXCell", "description": null, "role_description": "cell", "value": null, "position": "477.00;1957.50", "size": "1174;25", "children": []}]}, {"name": null, "role": "AXRow", "description": null, "role_description": "table row", "value": null, "position": "477.00;1982.50", "size": "1174;25", "children": [{"name": null, "role": "AXCell", "description": null, "role_description": "cell", "value": null, "position": "477.00;1982.50", "size": "1174;25", "children": []}]}, {"name": null, "role": "AXRow", "description": null, "role_description": "table row", "value": null, "position": "477.00;2007.50", "size": "1174;25", "children": [{"name": null, "role": "AXCell", "description": null, "role_description": "cell", "value": null, "position": "477.00;2007.50", "size": "1174;25", "children": []}]}, {"name": null, "role": "AXRow", "description": null, "role_description": "table row", "value": null, "position": "477.00;2032.50", "size": "1174;25", "children": [{"name": null, "role": "AXCell", "description": null, "role_description": "cell", "value": null, "position": "477.00;2032.50", "size": "1174;25", "children": []}]}, {"name": null, "role": "AXRow", "description": null, "role_description": "table row", "value": null, "position": "477.00;2057.50", "size": "1174;25", "children": [{"name": null, "role": "AXCell", "description": null, "role_description": "cell", "value": null, "position": "477.00;2057.50", "size": "1174;25", "children": []}]}, {"name": null, "role": "AXRow", "description": null, "role_description": "table row", "value": null, "position": "477.00;2082.50", "size": "1174;25", "children": [{"name": null, "role": "AXCell", "description": null, "role_description": "cell", "value": null, "position": "477.00;2082.50", "size": "1174;25", "children": []}]}, {"name": null, "role": "AXColumn", "description": null, "role_description": "column", "value": null, "position": "477.00;507.50", "size": "1174;1600", "children": []}]}, {"name": null, "role": "AXScrollBar", "description": null, "role_description": "scroll bar", "value": 0.0, "position": "477.00;665.00", "size": "920;15", "children": [{"name": null, "role": "AXValueIndicator", "description": null, "role_description": "value indicator", "value": 0.0, "position": "479.00;665.00", "size": "718;15", "children": []}, {"name": null, "role": "AXButton", "description": null, "role_description": "increment arrow button", "value": null, "position": "477.00;665.00", "size": "0;0", "children": []}, {"name": null, "role": "AXButton", "description": null, "role_description": "decrement arrow button", "value": null, "position": "477.00;665.00", "size": "0;0", "children": []}, {"name": null, "role": "AXButton", "description": null, "role_description": "increment page button", "value": null, "position": "1197.00;665.00", "size": "200;15", "children": []}, {"name": null, "role": "AXButton", "description": null, "role_description": "decrement page button", "value": null, "position": "477.00;665.00", "size": "2;15", "children": []}]}, {"name": null, "role": "AXScrollBar", "description": null, "role_description": "scroll bar", "value": 0.0, "position": "1397.00;507.50", "size": "15;158", "children": [{"name": null, "role": "AXValueIndicator", "description": null, "role_description": "value indicator", "value": 0.0, "position": "1397.00;509.50", "size": "15;20", "children": []}, {"name": null, "role": "AXButton", "description": null, "role_description": "increment arrow button", "value": null, "position": "1397.00;507.50", "size": "0;0", "children": []}, {"name": null, "role": "AXButton", "description": null, "role_description": "decrement arrow button", "value": null, "position": "1397.00;507.50", "size": "0;0", "children": []}, {"name": null, "role": "AXButton", "description": null, "role_description": "increment page button", "value": null, "position": "1397.00;529.50", "size": "15;136", "children": []}, {"name": null, "role": "AXButton", "description": null, "role_description": "decrement page button", "value": null, "position": "1397.00;507.50", "size": "15;2", "children": []}]}]}, {"name": null, "role": "AXScrollArea", "description": null, "role_description": "scroll area", "value": null, "position": "225.00;507.50", "size": "250;172", "children": [{"name": null, "role": "AXTable", "description": null, "role_description": "table", "value": null, "position": "225.00;507.50", "size": "250;1600", "children": [{"name": null, "role": "AXRow", "description": null, "role_description": "table row", "value": null, "position": "225.00;507.50", "size": "250;25", "children": [{"name": null, "role": "AXCell", "description": null, "role_description": "cell", "value": null, "position": "225.00;507.50", "size": "250;25", "children": [{"name": null, "role": "AXDisclosureTriangle", "description": null, "role_description": "disclosure triangle", "value": 1, "position": "229.00;507.50", "size": "13;25", "children": []}]}]}, {"name": null, "role": "AXRow", "description": null, "role_description": "table row", "value": null, "position": "225.00;532.50", "size": "250;25", "children": [{"name": null, "role": "AXCell", "description": null, "role_description": "cell", "value": null, "position": "225.00;532.50", "size": "250;25", "children": []}]}, {"name": null, "role": "AXRow", "description": null, "role_description": "table row", "value": null, "position": "225.00;557.50", "size": "250;25", "children": [{"name": null, "role": "AXCell", "description": null, "role_description": "cell", "value": null, "position": "225.00;557.50", "size": "250;25", "children": []}]}, {"name": null, "role": "AXRow", "description": null, "role_description": "table row", "value": null, "position": "225.00;582.50", "size": "250;25", "children": [{"name": null, "role": "AXCell", "description": null, "role_description": "cell", "value": null, "position": "225.00;582.50", "size": "250;25", "children": []}]}, {"name": null, "role": "AXRow", "description": null, "role_description": "table row", "value": null, "position": "225.00;607.50", "size": "250;25", "children": [{"name": null, "role": "AXCell", "description": null, "role_description": "cell", "value": null, "position": "225.00;607.50", "size": "250;25", "children": []}]}, {"name": null, "role": "AXRow", "description": null, "role_description": "table row", "value": null, "position": "225.00;632.50", "size": "250;25", "children": [{"name": null, "role": "AXCell", "description": null, "role_description": "cell", "value": null, "position": "225.00;632.50", "size": "250;25", "children": []}]}, {"name": null, "role": "AXRow", "description": null, "role_description": "table row", "value": null, "position": "225.00;657.50", "size": "250;25", "children": [{"name": null, "role": "AXCell", "description": null, "role_description": "cell", "value": null, "position": "225.00;657.50", "size": "250;25", "children": []}]}, {"name": null, "role": "AXRow", "description": null, "role_description": "table row", "value": null, "position": "225.00;682.50", "size": "250;25", "children": [{"name": null, "role": "AXCell", "description": null, "role_description": "cell", "value": null, "position": "225.00;682.50", "size": "250;25", "children": [{"name": null, "role": "AXDisclosureTriangle", "description": null, "role_description": "disclosure triangle", "value": 1, "position": "229.00;682.50", "size": "13;25", "children": []}]}]}, {"name": null, "role": "AXRow", "description": null, "role_description": "table row", "value": null, "position": "225.00;707.50", "size": "250;25", "children": [{"name": null, "role": "AXCell", "description": null, "role_description": "cell", "value": null, "position": "225.00;707.50", "size": "250;25", "children": []}]}, {"name": null, "role": "AXRow", "description": null, "role_description": "table row", "value": null, "position": "225.00;732.50", "size": "250;25", "children": [{"name": null, "role": "AXCell", "description": null, "role_description": "cell", "value": null, "position": "225.00;732.50", "size": "250;25", "children": []}]}, {"name": null, "role": "AXRow", "description": null, "role_description": "table row", "value": null, "position": "225.00;757.50", "size": "250;25", "children": [{"name": null, "role": "AXCell", "description": null, "role_description": "cell", "value": null, "position": "225.00;757.50", "size": "250;25", "children": []}]}, {"name": null, "role": "AXRow", "description": null, "role_description": "table row", "value": null, "position": "225.00;782.50", "size": "250;25", "children": [{"name": null, "role": "AXCell", "description": null, "role_description": "cell", "value": null, "position": "225.00;782.50", "size": "250;25", "children": []}]}, {"name": null, "role": "AXRow", "description": null, "role_description": "table row", "value": null, "position": "225.00;807.50", "size": "250;25", "children": [{"name": null, "role": "AXCell", "description": null, "role_description": "cell", "value": null, "position": "225.00;807.50", "size": "250;25", "children": []}]}, {"name": null, "role": "AXRow", "description": null, "role_description": "table row", "value": null, "position": "225.00;832.50", "size": "250;25", "children": [{"name": null, "role": "AXCell", "description": null, "role_description": "cell", "value": null, "position": "225.00;832.50", "size": "250;25", "children": [{"name": null, "role": "AXDisclosureTriangle", "description": null, "role_description": "disclosure triangle", "value": 1, "position": "229.00;832.50", "size": "13;25", "children": []}]}]}, {"name": null, "role": "AXRow", "description": null, "role_description": "table row", "value": null, "position": "225.00;857.50", "size": "250;25", "children": [{"name": null, "role": "AXCell", "description": null, "role_description": "cell", "value": null, "position": "225.00;857.50", "size": "250;25", "children": []}]}, {"name": null, "role": "AXRow", "description": null, "role_description": "table row", "value": null, "position": "225.00;882.50", "size": "250;25", "children": [{"name": null, "role": "AXCell", "description": null, "role_description": "cell", "value": null, "position": "225.00;882.50", "size": "250;25", "children": []}]}, {"name": null, "role": "AXRow", "description": null, "role_description": "table row", "value": null, "position": "225.00;907.50", "size": "250;25", "children": [{"name": null, "role": "AXCell", "description": null, "role_description": "cell", "value": null, "position": "225.00;907.50", "size": "250;25", "children": []}]}, {"name": null, "role": "AXRow", "description": null, "role_description": "table row", "value": null, "position": "225.00;932.50", "size": "250;25", "children": [{"name": null, "role": "AXCell", "description": null, "role_description": "cell", "value": null, "position": "225.00;932.50", "size": "250;25", "children": []}]}, {"name": null, "role": "AXRow", "description": null, "role_description": "table row", "value": null, "position": "225.00;957.50", "size": "250;25", "children": [{"name": null, "role": "AXCell", "description": null, "role_description": "cell", "value": null, "position": "225.00;957.50", "size": "250;25", "children": []}]}, {"name": null, "role": "AXRow", "description": null, "role_description": "table row", "value": null, "position": "225.00;982.50", "size": "250;25", "children": [{"name": null, "role": "AXCell", "description": null, "role_description": "cell", "value": null, "position": "225.00;982.50", "size": "250;25", "children": [{"name": null, "role": "AXDisclosureTriangle", "description": null, "role_description": "disclosure triangle", "value": 1, "position": "229.00;982.50", "size": "13;25", "children": []}]}]}, {"name": null, "role": "AXRow", "description": null, "role_description": "table row", "value": null, "position": "225.00;1007.50", "size": "250;25", "children": [{"name": null, "role": "AXCell", "description": null, "role_description": "cell", "value": null, "position": "225.00;1007.50", "size": "250;25", "children": []}]}, {"name": null, "role": "AXRow", "description": null, "role_description": "table row", "value": null, "position": "225.00;1032.50", "size": "250;25", "children": [{"name": null, "role": "AXCell", "description": null, "role_description": "cell", "value": null, "position": "225.00;1032.50", "size": "250;25", "children": []}]}, {"name": null, "role": "AXRow", "description": null, "role_description": "table row", "value": null, "position": "225.00;1057.50", "size": "250;25", "children": [{"name": null, "role": "AXCell", "description": null, "role_description": "cell", "value": null, "position": "225.00;1057.50", "size": "250;25", "children": []}]}, {"name": null, "role": "AXRow", "description": null, "role_description": "table row", "value": null, "position": "225.00;1082.50", "size": "250;25", "children": [{"name": null, "role": "AXCell", "description": null, "role_description": "cell", "value": null, "position": "225.00;1082.50", "size": "250;25", "children": []}]}, {"name": null, "role": "AXRow", "description": null, "role_description": "table row", "value": null, "position": "225.00;1107.50", "size": "250;25", "children": [{"name": null, "role": "AXCell", "description": null, "role_description": "cell", "value": null, "position": "225.00;1107.50", "size": "250;25", "children": []}]}, {"name": null, "role": "AXRow", "description": null, "role_description": "table row", "value": null, "position": "225.00;1132.50", "size": "250;25", "children": [{"name": null, "role": "AXCell", "description": null, "role_description": "cell", "value": null, "position": "225.00;1132.50", "size": "250;25", "children": [{"name": null, "role": "AXDisclosureTriangle", "description": null, "role_description": "disclosure triangle", "value": 1, "position": "229.00;1132.50", "size": "13;25", "children": []}]}]}, {"name": null, "role": "AXRow", "description": null, "role_description": "table row", "value": null, "position": "225.00;1157.50", "size": "250;25", "children": [{"name": null, "role": "AXCell", "description": null, "role_description": "cell", "value": null, "position": "225.00;1157.50", "size": "250;25", "children": []}]}, {"name": null, "role": "AXRow", "description": null, "role_description": "table row", "value": null, "position": "225.00;1182.50", "size": "250;25", "children": [{"name": null, "role": "AXCell", "description": null, "role_description": "cell", "value": null, "position": "225.00;1182.50", "size": "250;25", "children": []}]}, {"name": null, "role": "AXRow", "description": null, "role_description": "table row", "value": null, "position": "225.00;1207.50", "size": "250;25", "children": [{"name": null, "role": "AXCell", "description": null, "role_description": "cell", "value": null, "position": "225.00;1207.50", "size": "250;25", "children": []}]}, {"name": null, "role": "AXRow", "description": null, "role_description": "table row", "value": null, "position": "225.00;1232.50", "size": "250;25", "children": [{"name": null, "role": "AXCell", "description": null, "role_description": "cell", "value": null, "position": "225.00;1232.50", "size": "250;25", "children": []}]}, {"name": null, "role": "AXRow", "description": null, "role_description": "table row", "value": null, "position": "225.00;1257.50", "size": "250;25", "children": [{"name": null, "role": "AXCell", "description": null, "role_description": "cell", "value": null, "position": "225.00;1257.50", "size": "250;25", "children": []}]}, {"name": null, "role": "AXRow", "description": null, "role_description": "table row", "value": null, "position": "225.00;1282.50", "size": "250;25", "children": [{"name": null, "role": "AXCell", "description": null, "role_description": "cell", "value": null, "position": "225.00;1282.50", "size": "250;25", "children": [{"name": null, "role": "AXDisclosureTriangle", "description": null, "role_description": "disclosure triangle", "value": 1, "position": "229.00;1282.50", "size": "13;25", "children": []}]}]}, {"name": null, "role": "AXRow", "description": null, "role_description": "table row", "value": null, "position": "225.00;1307.50", "size": "250;25", "children": [{"name": null, "role": "AXCell", "description": null, "role_description": "cell", "value": null, "position": "225.00;1307.50", "size": "250;25", "children": []}]}, {"name": null, "role": "AXRow", "description": null, "role_description": "table row", "value": null, "position": "225.00;1332.50", "size": "250;25", "children": [{"name": null, "role": "AXCell", "description": null, "role_description": "cell", "value": null, "position": "225.00;1332.50", "size": "250;25", "children": []}]}, {"name": null, "role": "AXRow", "description": null, "role_description": "table row", "value": null, "position": "225.00;1357.50", "size": "250;25", "children": [{"name": null, "role": "AXCell", "description": null, "role_description": "cell", "value": null, "position": "225.00;1357.50", "size": "250;25", "children": []}]}, {"name": null, "role": "AXRow", "description": null, "role_description": "table row", "value": null, "position": "225.00;1382.50", "size": "250;25", "children": [{"name": null, "role": "AXCell", "description": null, "role_description": "cell", "value": null, "position": "225.00;1382.50", "size": "250;25", "children": []}]}, {"name": null, "role": "AXRow", "description": null, "role_description": "table row", "value": null, "position": "225.00;1407.50", "size": "250;25", "children": [{"name": null, "role": "AXCell", "description": null, "role_description": "cell", "value": null, "position": "225.00;1407.50", "size": "250;25", "children": []}]}, {"name": null, "role": "AXRow", "description": null, "role_description": "table row", "value": null, "position": "225.00;1432.50", "size": "250;25", "children": [{"name": null, "role": "AXCell", "description": null, "role_description": "cell", "value": null, "position": "225.00;1432.50", "size": "250;25", "children": []}]}, {"name": null, "role": "AXRow", "description": null, "role_description": "table row", "value": null, "position": "225.00;1457.50", "size": "250;25", "children": [{"name": null, "role": "AXCell", "description": null, "role_description": "cell", "value": null, "position": "225.00;1457.50", "size": "250;25", "children": []}]}, {"name": null, "role": "AXRow", "description": null, "role_description": "table row", "value": null, "position": "225.00;1482.50", "size": "250;25", "children": [{"name": null, "role": "AXCell", "description": null, "role_description": "cell", "value": null, "position": "225.00;1482.50", "size": "250;25", "children": [{"name": null, "role": "AXDisclosureTriangle", "description": null, "role_description": "disclosure triangle", "value": 1, "position": "229.00;1482.50", "size": "13;25", "children": []}]}]}, {"name": null, "role": "AXRow", "description": null, "role_description": "table row", "value": null, "position": "225.00;1507.50", "size": "250;25", "children": [{"name": null, "role": "AXCell", "description": null, "role_description": "cell", "value": null, "position": "225.00;1507.50", "size": "250;25", "children": []}]}, {"name": null, "role": "AXRow", "description": null, "role_description": "table row", "value": null, "position": "225.00;1532.50", "size": "250;25", "children": [{"name": null, "role": "AXCell", "description": null, "role_description": "cell", "value": null, "position": "225.00;1532.50", "size": "250;25", "children": []}]}, {"name": null, "role": "AXRow", "description": null, "role_description": "table row", "value": null, "position": "225.00;1557.50", "size": "250;25", "children": [{"name": null, "role": "AXCell", "description": null, "role_description": "cell", "value": null, "position": "225.00;1557.50", "size": "250;25", "children": []}]}, {"name": null, "role": "AXRow", "description": null, "role_description": "table row", "value": null, "position": "225.00;1582.50", "size": "250;25", "children": [{"name": null, "role": "AXCell", "description": null, "role_description": "cell", "value": null, "position": "225.00;1582.50", "size": "250;25", "children": []}]}, {"name": null, "role": "AXRow", "description": null, "role_description": "table row", "value": null, "position": "225.00;1607.50", "size": "250;25", "children": [{"name": null, "role": "AXCell", "description": null, "role_description": "cell", "value": null, "position": "225.00;1607.50", "size": "250;25", "children": []}]}, {"name": null, "role": "AXRow", "description": null, "role_description": "table row", "value": null, "position": "225.00;1632.50", "size": "250;25", "children": [{"name": null, "role": "AXCell", "description": null, "role_description": "cell", "value": null, "position": "225.00;1632.50", "size": "250;25", "children": [{"name": null, "role": "AXDisclosureTriangle", "description": null, "role_description": "disclosure triangle", "value": 1, "position": "229.00;1632.50", "size": "13;25", "children": []}]}]}, {"name": null, "role": "AXRow", "description": null, "role_description": "table row", "value": null, "position": "225.00;1657.50", "size": "250;25", "children": [{"name": null, "role": "AXCell", "description": null, "role_description": "cell", "value": null, "position": "225.00;1657.50", "size": "250;25", "children": []}]}, {"name": null, "role": "AXRow", "description": null, "role_description": "table row", "value": null, "position": "225.00;1682.50", "size": "250;25", "children": [{"name": null, "role": "AXCell", "description": null, "role_description": "cell", "value": null, "position": "225.00;1682.50", "size": "250;25", "children": []}]}, {"name": null, "role": "AXRow", "description": null, "role_description": "table row", "value": null, "position": "225.00;1707.50", "size": "250;25", "children": [{"name": null, "role": "AXCell", "description": null, "role_description": "cell", "value": null, "position": "225.00;1707.50", "size": "250;25", "children": []}]}, {"name": null, "role": "AXRow", "description": null, "role_description": "table row", "value": null, "position": "225.00;1732.50", "size": "250;25", "children": [{"name": null, "role": "AXCell", "description": null, "role_description": "cell", "value": null, "position": "225.00;1732.50", "size": "250;25", "children": []}]}, {"name": null, "role": "AXRow", "description": null, "role_description": "table row", "value": null, "position": "225.00;1757.50", "size": "250;25", "children": [{"name": null, "role": "AXCell", "description": null, "role_description": "cell", "value": null, "position": "225.00;1757.50", "size": "250;25", "children": []}]}, {"name": null, "role": "AXRow", "description": null, "role_description": "table row", "value": null, "position": "225.00;1782.50", "size": "250;25", "children": [{"name": null, "role": "AXCell", "description": null, "role_description": "cell", "value": null, "position": "225.00;1782.50", "size": "250;25", "children": [{"name": null, "role": "AXDisclosureTriangle", "description": null, "role_description": "disclosure triangle", "value": 1, "position": "229.00;1782.50", "size": "13;25", "children": []}]}]}, {"name": null, "role": "AXRow", "description": null, "role_description": "table row", "value": null, "position": "225.00;1807.50", "size": "250;25", "children": [{"name": null, "role": "AXCell", "description": null, "role_description": "cell", "value": null, "position": "225.00;1807.50", "size": "250;25", "children": []}]}, {"name": null, "role": "AXRow", "description": null, "role_description": "table row", "value": null, "position": "225.00;1832.50", "size": "250;25", "children": [{"name": null, "role": "AXCell", "description": null, "role_description": "cell", "value": null, "position": "225.00;1832.50", "size": "250;25", "children": []}]}, {"name": null, "role": "AXRow", "description": null, "role_description": "table row", "value": null, "position": "225.00;1857.50", "size": "250;25", "children": [{"name": null, "role": "AXCell", "description": null, "role_description": "cell", "value": null, "position": "225.00;1857.50", "size": "250;25", "children": []}]}, {"name": null, "role": "AXRow", "description": null, "role_description": "table row", "value": null, "position": "225.00;1882.50", "size": "250;25", "children": [{"name": null, "role": "AXCell", "description": null, "role_description": "cell", "value": null, "position": "225.00;1882.50", "size": "250;25", "children": []}]}, {"name": null, "role": "AXRow", "description": null, "role_description": "table row", "value": null, "position": "225.00;1907.50", "size": "250;25", "children": [{"name": null, "role": "AXCell", "description": null, "role_description": "cell", "value": null, "position": "225.00;1907.50", "size": "250;25", "children": []}]}, {"name": null, "role": "AXRow", "description": null, "role_description": "table row", "value": null, "position": "225.00;1932.50", "size": "250;25", "children": [{"name": null, "role": "AXCell", "description": null, "role_description": "cell", "value": null, "position": "225.00;1932.50", "size": "250;25", "children": []}]}, {"name": null, "role": "AXRow", "description": null, "role_description": "table row", "value": null, "position": "225.00;1957.50", "size": "250;25", "children": [{"name": null, "role": "AXCell", "description": null, "role_description": "cell", "value": null, "position": "225.00;1957.50", "size": "250;25", "children": []}]}, {"name": null, "role": "AXRow", "description": null, "role_description": "table row", "value": null, "position": "225.00;1982.50", "size": "250;25", "children": [{"name": null, "role": "AXCell", "description": null, "role_description": "cell", "value": null, "position": "225.00;1982.50", "size": "250;25", "children": []}]}, {"name": null, "role": "AXRow", "description": null, "role_description": "table row", "value": null, "position": "225.00;2007.50", "size": "250;25", "children": [{"name": null, "role": "AXCell", "description": null, "role_description": "cell", "value": null, "position": "225.00;2007.50", "size": "250;25", "children": [{"name": null, "role": "AXDisclosureTriangle", "description": null, "role_description": "disclosure triangle", "value": 1, "position": "229.00;2007.50", "size": "13;25", "children": []}]}]}, {"name": null, "role": "AXRow", "description": null, "role_description": "table row", "value": null, "position": "225.00;2032.50", "size": "250;25", "children": [{"name": null, "role": "AXCell", "description": null, "role_description": "cell", "value": null, "position": "225.00;2032.50", "size": "250;25", "children": []}]}, {"name": null, "role": "AXRow", "description": null, "role_description": "table row", "value": null, "position": "225.00;2057.50", "size": "250;25", "children": [{"name": null, "role": "AXCell", "description": null, "role_description": "cell", "value": null, "position": "225.00;2057.50", "size": "250;25", "children": []}]}, {"name": null, "role": "AXRow", "description": null, "role_description": "table row", "value": null, "position": "225.00;2082.50", "size": "250;25", "children": [{"name": null, "role": "AXCell", "description": null, "role_description": "cell", "value": null, "position": "225.00;2082.50", "size": "250;25", "children": []}]}, {"name": null, "role": "AXColumn", "description": null, "role_description": "column", "value": null, "position": "225.00;507.50", "size": "250;1600", "children": []}]}, {"name": null, "role": "AXScrollBar", "description": null, "role_description": "scroll bar", "value": 0.0, "position": "475.00;507.50", "size": "0;172", "children": [{"name": null, "role": "AXValueIndicator", "description": null, "role_description": "value indicator", "value": 0.0, "position": "460.00;509.50", "size": "15;20", "children": []}, {"name": null, "role": "AXButton", "description": null, "role_description": "increment arrow button", "value": null, "position": "475.00;507.50", "size": "0;0", "children": []}, {"name": null, "role": "AXButton", "description": null, "role_description": "decrement arrow button", "value": null, "position": "475.00;507.50", "size": "0;0", "children": []}, {"name": null, "role": "AXButton", "description": null, "role_description": "increment page button", "value": null, "position": "460.00;529.50", "size": "15;150", "children": []}, {"name": null, "role": "AXButton", "description": null, "role_description": "decrement page button", "value": null, "position": "460.00;507.50", "size": "15;2", "children": []}]}]}, {"name": null, "role": "AXStaticText", "description": null, "role_description": "text", "value": "Expenses", "position": "243.00;487.00", "size": "214;16", "children": []}, {"name": null, "role": "AXStaticText", "description": null, "role_description": "text", "value": "Total", "position": "231.00;684.50", "size": "226;16", "children": []}, {"name": null, "role": "AXSplitter", "description": null, "role_description": "splitter", "value": 1187.0, "position": "1412.00;52.00", "size": "1;653", "children": []}]}, {"name": null, "role": "AXToolbar", "description": null, "role_description": "toolbar", "value": null, "position": "0.00;0.00", "size": "1412;52", "children": [{"name": "Scenarios", "role": "AXCheckBox", "description": null, "role_description": "checkbox", "value": 1, "position": "971.50;0.00", "size": "66;52", "children": []}, {"name": "Income", "role": "AXCheckBox", "description": null, "role_description": "checkbox", "value": 0, "position": "1061.50;0.00", "size": "52;52", "children": []}, {"name": "Expenses", "role": "AXCheckBox", "description": null, "role_description": "checkbox", "value": 0, "position": "1114.00;0.00", "size": "64;52", "children": []}, {"name": "Reconcile", "role": "AXCheckBox", "description": null, "role_description": "checkbox", "value": 1, "position": "1178.50;0.00", "size": "65;52", "children": []}, {"name": "Reports", "role": "AXCheckBox", "description": null, "role_description": "checkbox", "value": 0, "position": "1243.50;0.00", "size": "55;52", "children": []}, {"name": "Transactions", "role": "AXCheckBox", "description": null, "role_description": "checkbox", "value": 0, "position": "1322.50;0.00", "size": "82;52", "children": []}]}, {"name": null, "role": "AXButton", "description": null, "role_description": "close button", "value": null, "position": "19.00;18.00", "size": "14;16", "children": []}, {"name": null, "role": "AXButton", "description": null, "role_description": "full screen button", "value": null, "position": "59.00;18.00", "size": "14;16", "children": [{"name": null, "role": "AXGroup", "description": null, "role_description": "group", "value": null, "position": "59.00;18.00", "size": "14;16", "children": [{"name": null, "role": "AXGroup", "description": null, "role_description": "group", "value": null, "position": "59.00;18.00", "size": "14;16", "children": []}]}]}, {"name": null, "role": "AXButton", "description": null, "role_description": "minimize button", "value": null, "position": "39.00;18.00", "size": "14;16", "children": []}, {"name": null, "role": "AXStaticText", "description": null, "role_description": "text", "value": "Untitled", "position": "87.00;0.00", "size": "884;52", "children": []}]}